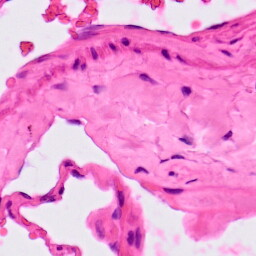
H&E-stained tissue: Lung